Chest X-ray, PA view. Patient: 43 years old, sex F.
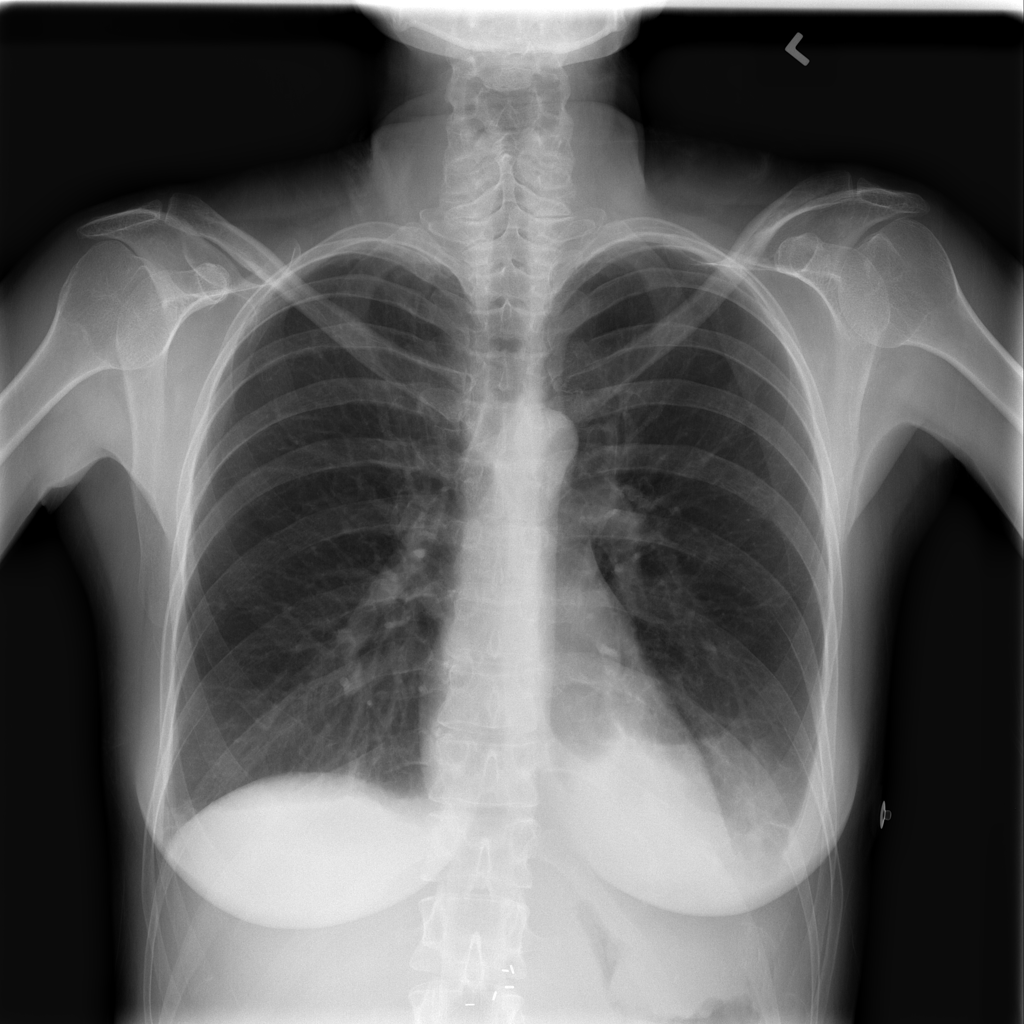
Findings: Effusion, Infiltration